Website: macys
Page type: gifting
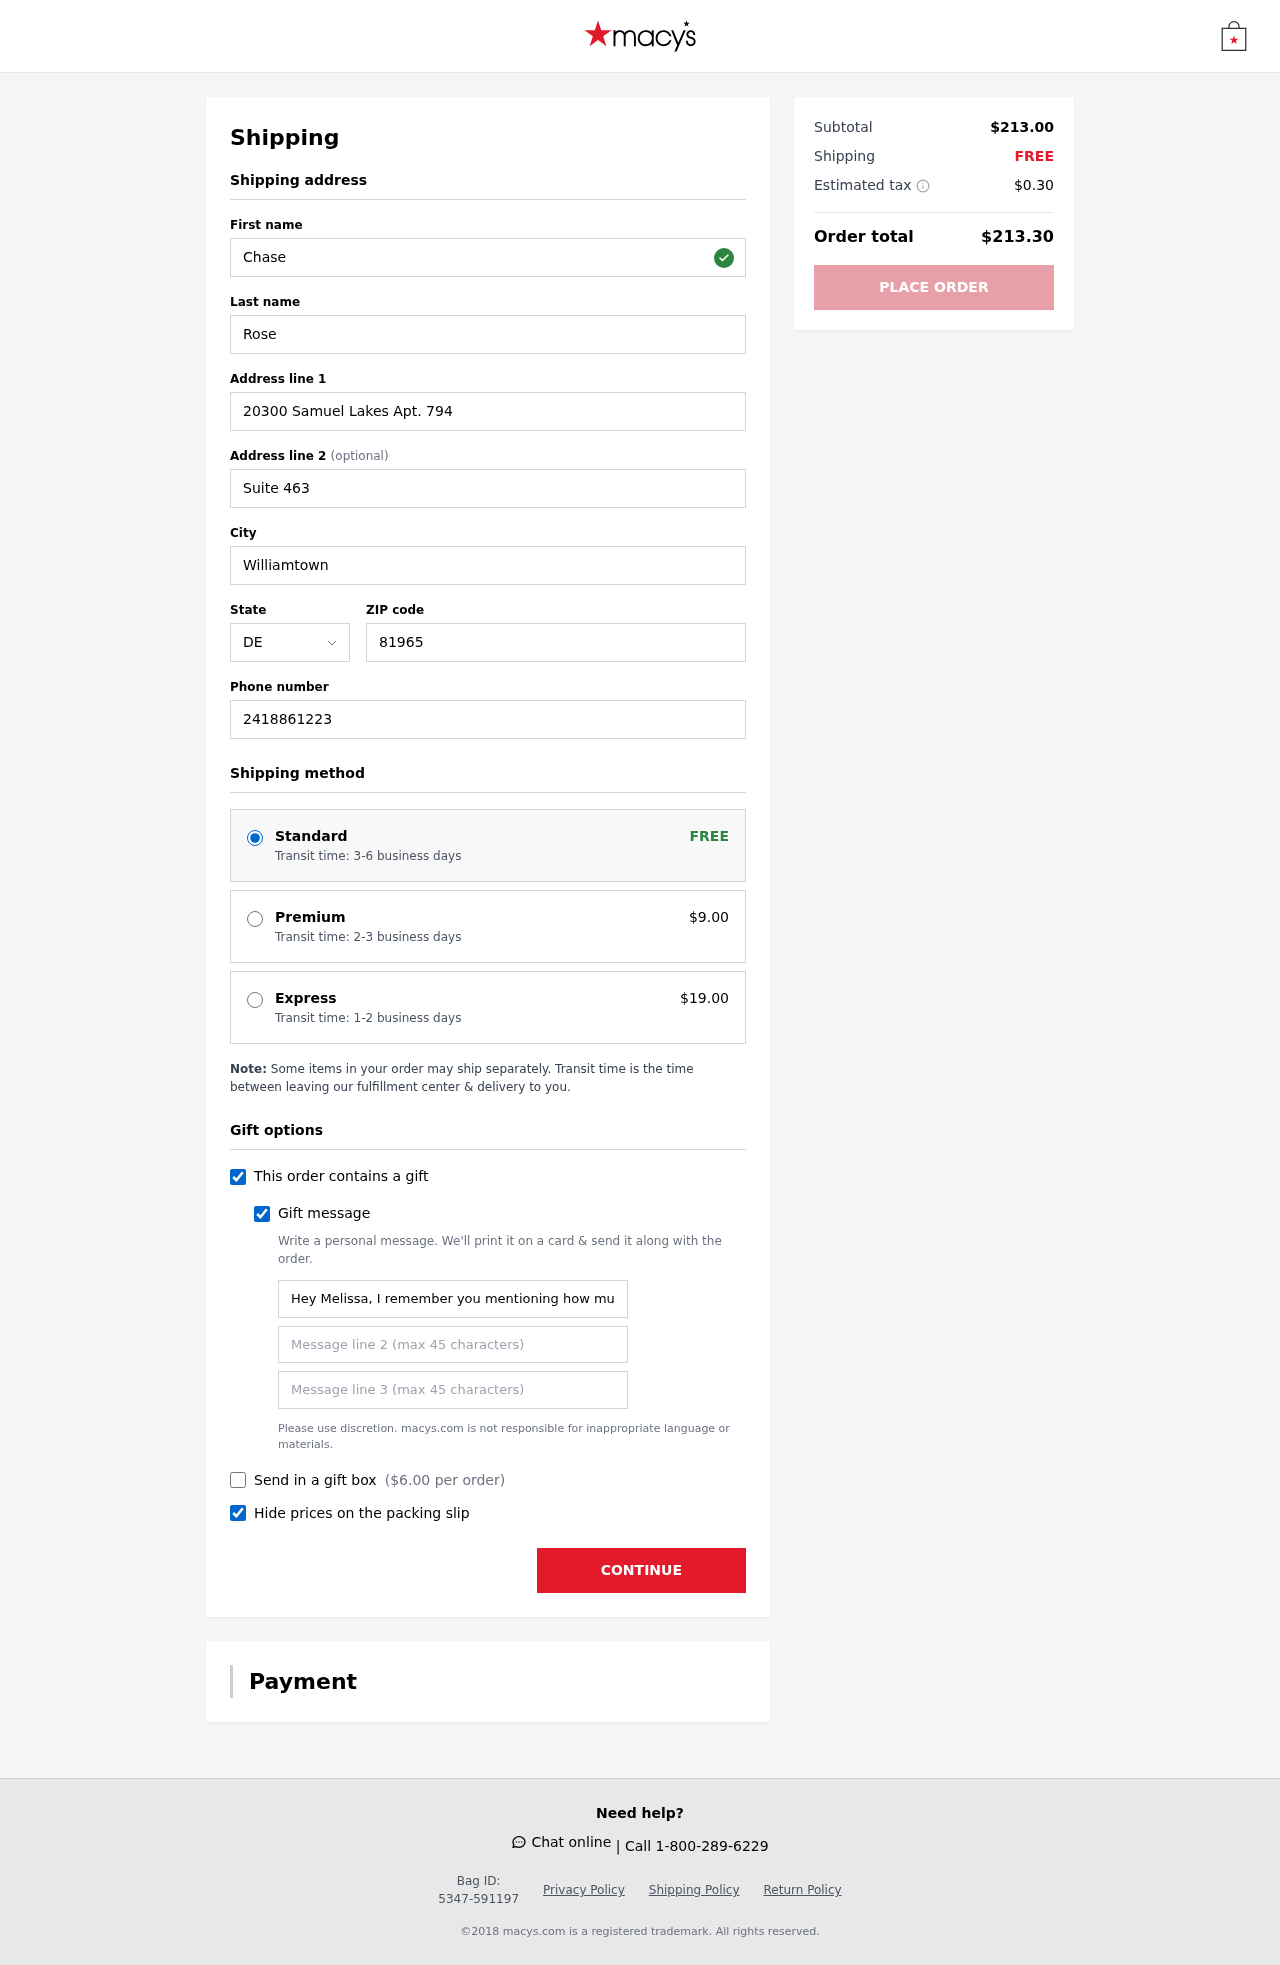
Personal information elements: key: PII_STATE_ABBR
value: DE
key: PII_FIRSTNAME
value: Chase
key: PII_LASTNAME
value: Rose
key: PII_STREET
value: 20300 Samuel Lakes Apt. 794
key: PII_STREET2
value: Suite 463
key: PII_CITY
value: Williamtown
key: PII_POSTCODE
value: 81965
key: PII_PHONE
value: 2418861223
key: PII_GIFT_MESSAGE
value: Hey Melissa, I remember you mentioning how much you needed some fresh shoes for those special occasions. I thought these would be perfect for you—they're stylish and classic, just like you! Enjoy stepping into something new!  Chase
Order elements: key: ORDER_SHIPPING_STANDARD
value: Transit time: 3-6 business days
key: ORDER_SHIPPING_PREMIUM
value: Transit time: 2-3 business days
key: ORDER_SHIPPING_PREMIUM_PRICE
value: $9.00
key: ORDER_SHIPPING_EXPRESS
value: Transit time: 1-2 business days
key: ORDER_SHIPPING_EXPRESS_PRICE
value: $19.00
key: ORDER_GIFT_BOX_PRICE
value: $6.00
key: ORDER_SUBTOTAL
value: $213.00
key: ORDER_SHIPPING_COST
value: FREE
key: ORDER_TAX
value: $0.30
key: ORDER_TOTAL
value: $213.30